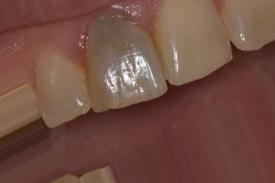
Condition: Tooth Discoloration